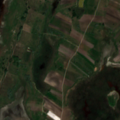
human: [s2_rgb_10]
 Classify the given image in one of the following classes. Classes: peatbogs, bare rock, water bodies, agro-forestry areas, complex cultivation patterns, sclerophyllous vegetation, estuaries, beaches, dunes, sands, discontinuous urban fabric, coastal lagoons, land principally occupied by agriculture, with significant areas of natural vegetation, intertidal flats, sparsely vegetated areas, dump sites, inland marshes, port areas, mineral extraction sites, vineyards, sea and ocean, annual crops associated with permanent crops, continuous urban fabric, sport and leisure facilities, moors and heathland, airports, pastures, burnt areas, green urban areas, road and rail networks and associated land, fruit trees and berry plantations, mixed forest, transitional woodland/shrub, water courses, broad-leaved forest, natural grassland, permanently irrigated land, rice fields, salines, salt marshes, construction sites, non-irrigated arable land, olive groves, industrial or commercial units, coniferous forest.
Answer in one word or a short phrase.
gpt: vineyards, complex cultivation patterns, natural grassland, inland marshes, water bodies